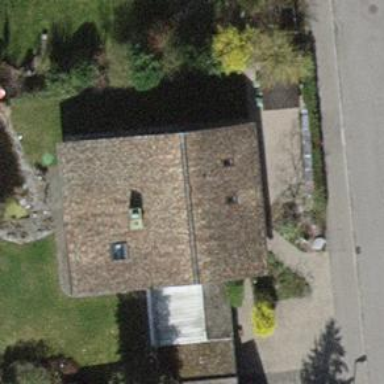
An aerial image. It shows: Detached building with tile roof in saltbox shape.